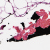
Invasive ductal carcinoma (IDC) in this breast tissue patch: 0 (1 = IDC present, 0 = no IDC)